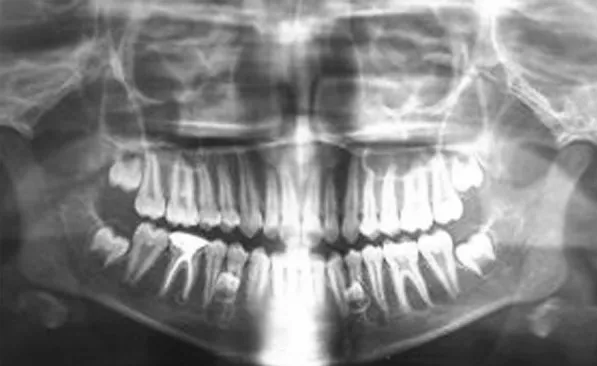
Orthopantomograph showing bilateral developing supplemental supernumerary premolars in both right and left mandibular premolar regions.
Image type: radiology (x_ray)